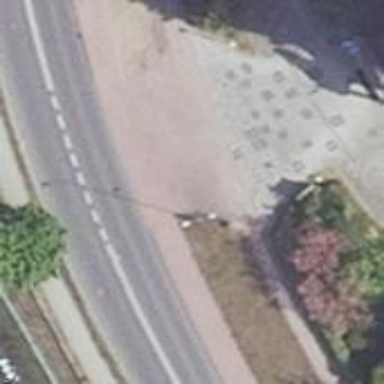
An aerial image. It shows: Pedestrian road.